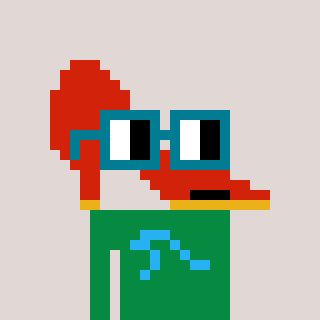
a pixel art character with square dark green glasses, a highheel-shaped head and a green-colored body on a warm background